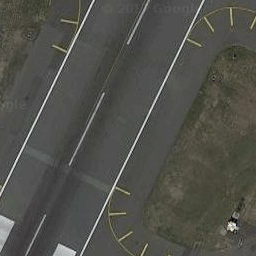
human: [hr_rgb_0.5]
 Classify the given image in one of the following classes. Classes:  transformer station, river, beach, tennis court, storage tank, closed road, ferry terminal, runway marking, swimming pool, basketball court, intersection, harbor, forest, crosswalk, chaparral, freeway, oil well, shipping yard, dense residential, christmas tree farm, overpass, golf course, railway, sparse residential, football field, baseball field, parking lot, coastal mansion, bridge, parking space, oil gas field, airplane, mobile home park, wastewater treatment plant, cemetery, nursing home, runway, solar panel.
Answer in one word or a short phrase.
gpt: runway